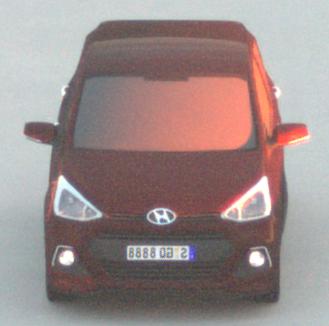
Make: Hyundai
Model: i10
Detailed model: Gen. 2
Model produced from: 2013
Model produced until: 2019
Doors: 5
Color: red
Road condition: dry road
Daytime: sunrise or sunset
Contrast: medium contrast